Question: I've added an Image to the Panorama title in an app.
XAML:
'''
<phone:Panorama Title="MSFT Insider" Background="#FFD8D8D8" Foreground="Black" Style="{StaticResource PanoramaStyle1}">
'''
PanoramaStyle1:
'''
<phone:PhoneApplicationPage.Resources>
<Style x:Key="PanoramaStyle1" TargetType="phone:Panorama">
<Setter Property="ItemsPanel">
<Setter.Value>
<ItemsPanelTemplate>
<Primitives:PanoramaPanel x:Name="panel"/>
</ItemsPanelTemplate>
</Setter.Value>
</Setter>
<Setter Property="Foreground" Value="{StaticResource PhoneForegroundBrush}"/>
<Setter Property="Background" Value="Transparent"/>
<Setter Property="Template">
<Setter.Value>
<ControlTemplate TargetType="phone:Panorama">
<Grid>
<Grid.RowDefinitions>
<RowDefinition Height="auto"/>
<RowDefinition Height="*"/>
</Grid.RowDefinitions>
<Primitives:PanningBackgroundLayer x:Name="BackgroundLayer" HorizontalAlignment="Left" Grid.RowSpan="2">
<Border x:Name="background" Background="{TemplateBinding Background}"/>
</Primitives:PanningBackgroundLayer>
<StackPanel HorizontalAlignment="Left" VerticalAlignment="Top" Orientation="Horizontal">
<Image Height="100" Source="Assets/Logos/Logo_transparente.png" Stretch="Fill" Margin="20,0,0,0" VerticalAlignment="Center"/>
<Primitives:PanningTitleLayer x:Name="TitleLayer" CharacterSpacing="-35" ContentTemplate="{TemplateBinding TitleTemplate}" Content="{TemplateBinding Title}" FontSize="80" FontFamily="{StaticResource PhoneFontFamilyLight}" HorizontalAlignment="Left" Height="128" VerticalAlignment="Center" Margin="10,0,0,0"/>
</StackPanel>
<Primitives:PanningLayer x:Name="ItemsLayer" HorizontalAlignment="Left" Grid.Row="1">
<ItemsPresenter x:Name="items"/>
</Primitives:PanningLayer>
</Grid>
</ControlTemplate>
</Setter.Value>
</Setter>
</Style>
'''
The problem is that the image does not move with the text when i slide left or right.
This is what i mean:

What I can do to make it move? I have found anything searching.
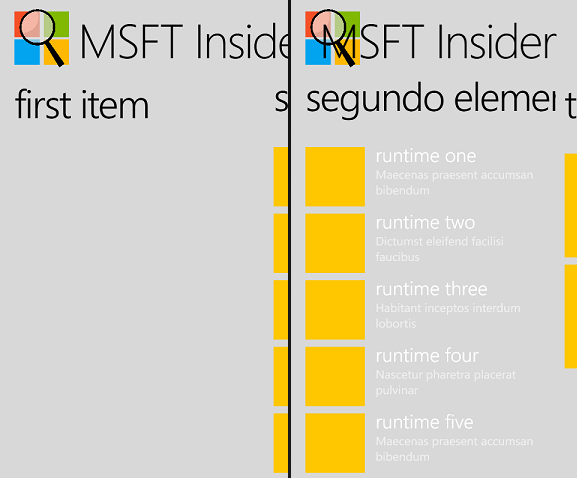
Answer: Instead of putting in StackPanel together with your image like :
'''
<StackPanel HorizontalAlignment="Left" VerticalAlignment="Top" Orientation="Horizontal">
<Image Height="100" Source="Assets/Logos/Logo_transparente.png" Stretch="Fill" Margin="20,0,0,0" VerticalAlignment="Center"/>
<Primitives:PanningTitleLayer x:Name="TitleLayer" CharacterSpacing="-35" ContentTemplate="{TemplateBinding TitleTemplate}" Content="{TemplateBinding Title}" FontSize="80" FontFamily="{StaticResource PhoneFontFamilyLight}" HorizontalAlignment="Left" Height="128" VerticalAlignment="Center" Margin="10,0,0,0"/>
</StackPanel>
'''
You should try putting your image in StackPanel together with in PanningTitleLayer's like this :
'''
<Primitives:PanningTitleLayer x:Name="TitleLayer" CharacterSpacing="-35" ContentTemplate="{TemplateBinding TitleTemplate}" FontSize="80" FontFamily="{StaticResource PhoneFontFamilyLight}" HorizontalAlignment="Left" Height="128" VerticalAlignment="Center" Margin="10,0,0,0">
<ContentPresenter>
<StackPanel Orientation="Horizontal">
<Image Height="100" Source="Assets/Logos/Logo_transparente.png" Stretch="Fill" Margin="20,0,0,0" VerticalAlignment="Center"/>
<TextBlock Text="{TemplateBinding Title}"/>
</StackPanel>
</ContentPresenter>
</Primitives:PanningTitleLayer>
'''
Note that '<Primitives:PanningTitleLayer>' does not have 'Content' attribute defined anymore. Instead it have '<ContentPresenter></ContentPresenter>', and that is now bounded to Title ('<TextBlock Text="{TemplateBinding Title}"/>')
I hope this helps ...